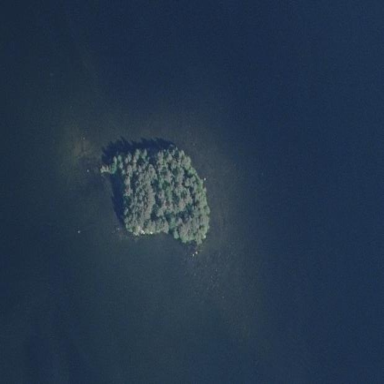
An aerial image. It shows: Islet.